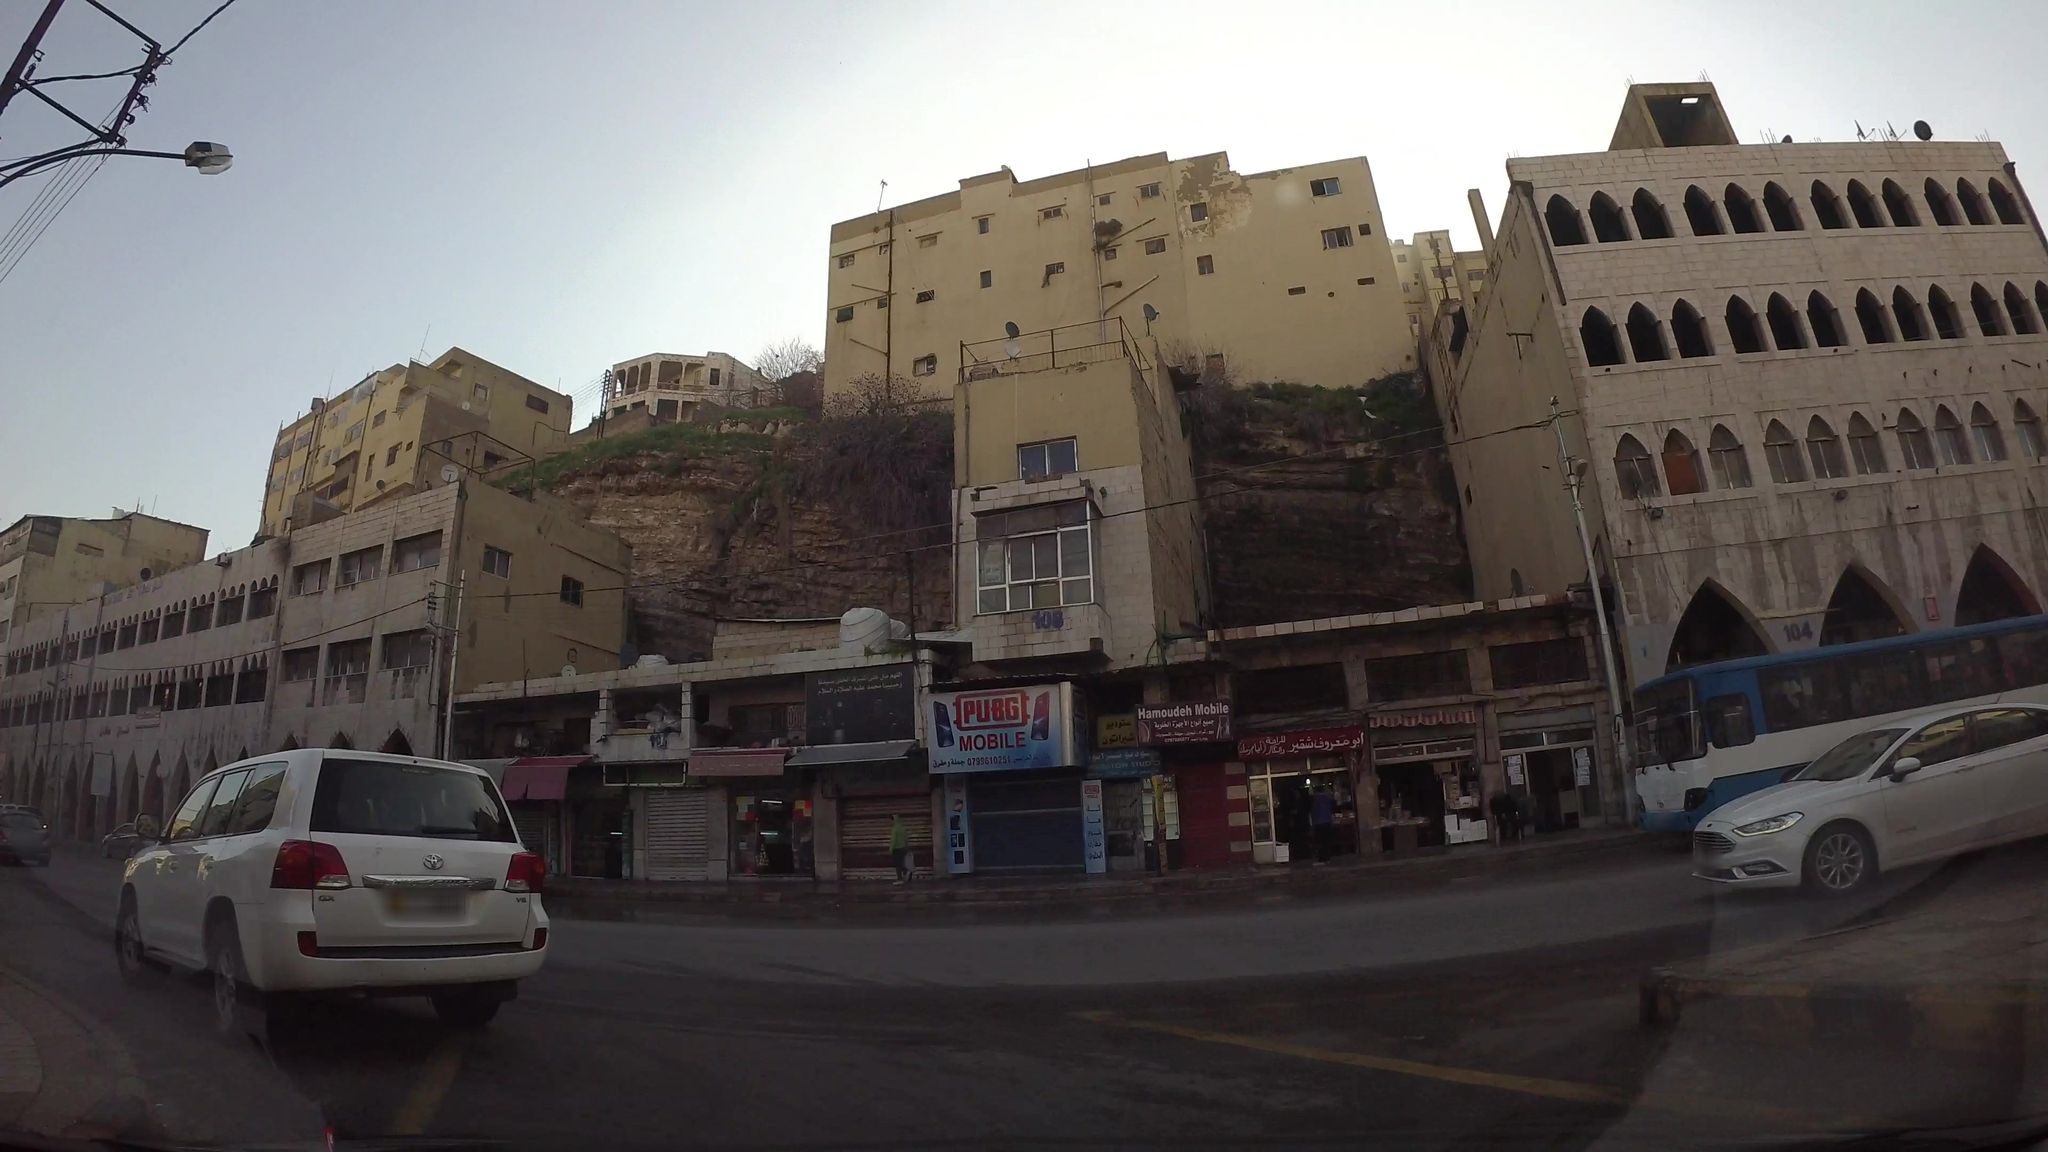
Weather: snowy
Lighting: day
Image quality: good
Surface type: driving surface
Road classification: primary_link, secondary
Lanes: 2
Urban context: urban centre
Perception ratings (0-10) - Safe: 4.46, Lively: 6.63, Beautiful: 5.52, Boring: 6.72, Depressing: 7.46, Wealthy: 5.76